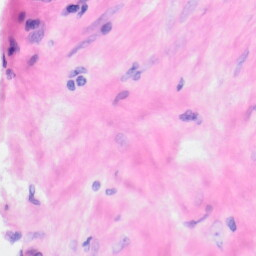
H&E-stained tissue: Kidney